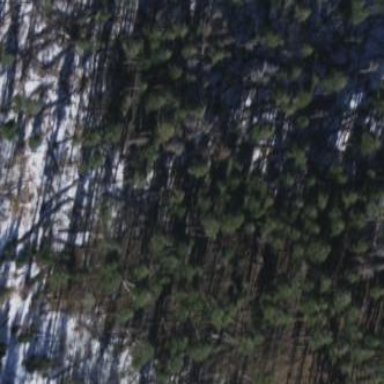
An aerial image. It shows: Evergreen needle-leaved woodland.